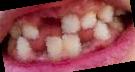
Condition: hypodontia